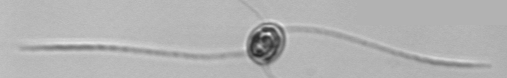
Label: Chaetoceros_danicus